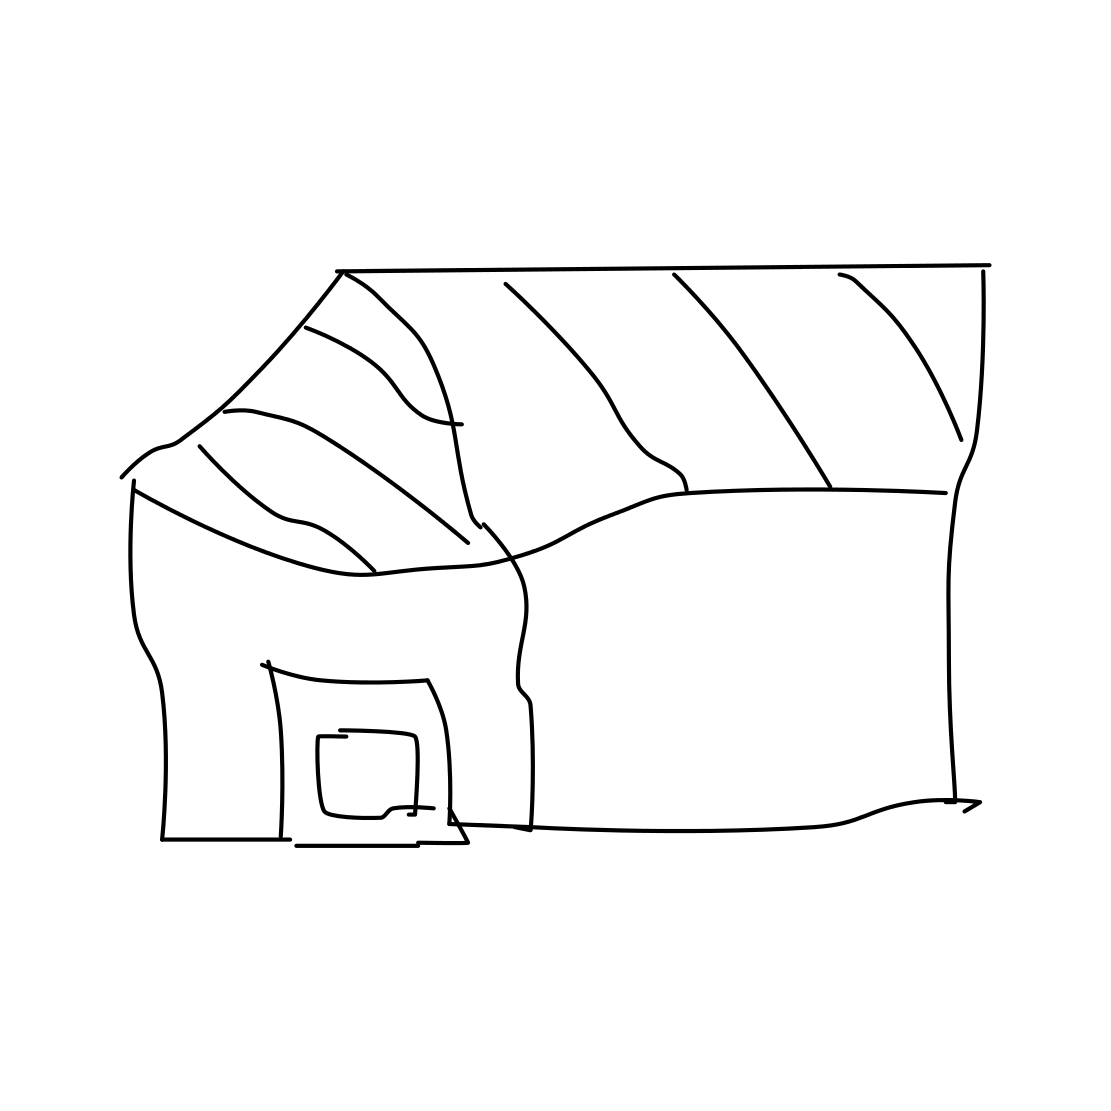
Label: barn